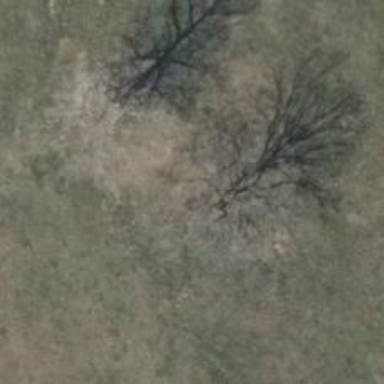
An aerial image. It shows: Deciduous broadleaved tree.